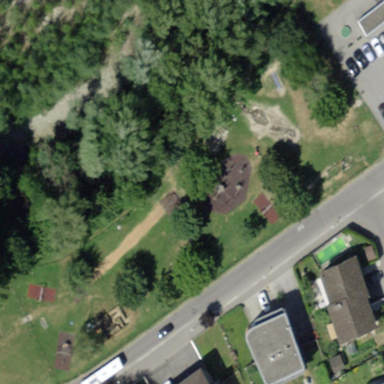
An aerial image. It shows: Playground area for leisure activities on the land.